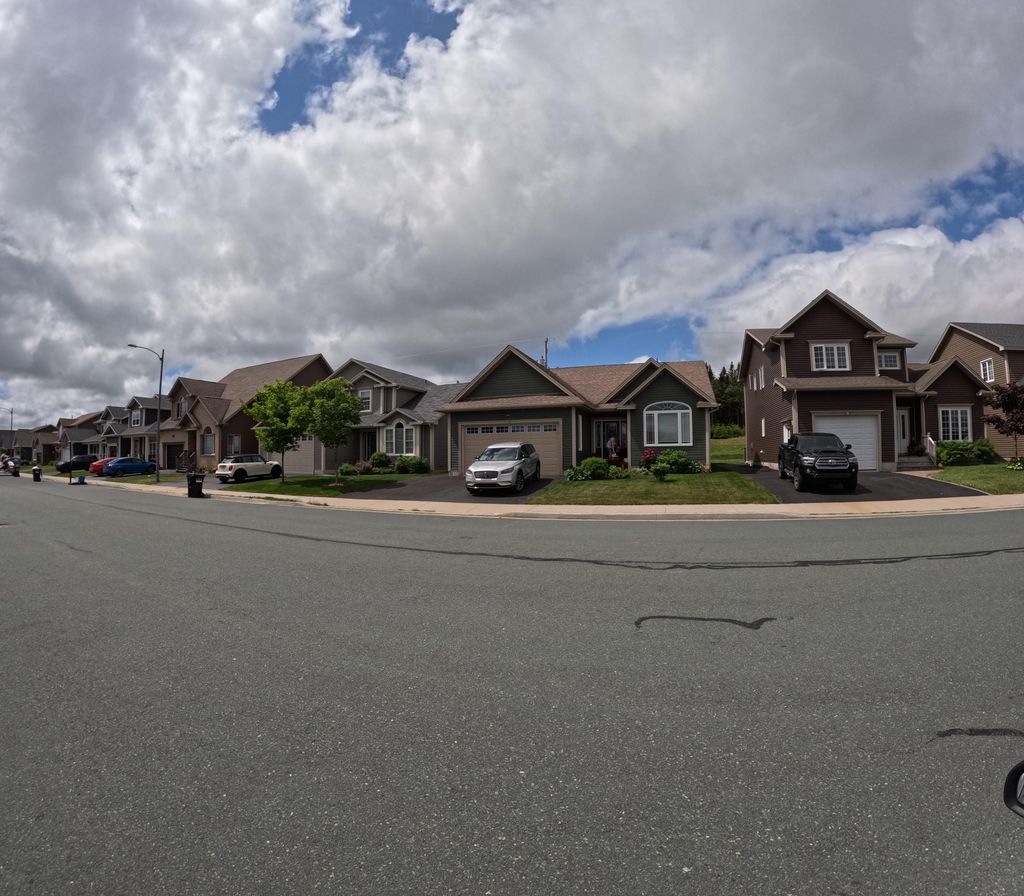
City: st_johns